Question: I have been looking for a layout much like FlowLayout but that allows you to set specific alignments for individual objects, instead of objects all being in one alignment.
I've already attempted to to use BorderLayout, but since I can't fit multiple objects into the same area I end up losing one of the two buttons I want to be on the edge of the screen.
This is the code I have working now:
'''
closeBtn = new JLabel(" X ");
closeBtn = setUpBtn(closeBtn);
minBtn = new JLabel(" - ");
minBtn = setUpBtn(minBtn);
topText = new JLabel("Text");
topText = setUpBtn(topText);
setBackground(Color.black);
setLayout(new FlowLayout(FlowLayout.RIGHT));
panel.add(topText);
panel.add(minBtn);
panel.add(closeBtn);
'''
and the setUpBtn method:
'''
JLabel setUpBtn(JLabel label) {
label.setFont(Program.font);
label.setOpaque(true);
label.setBackground(Color.BLACK);
label.setForeground(Color.WHITE);
return label;
}
'''
which yields this:

Instead of having it all aligned to the right side, I want the "Text" portion to be aligned to the left.
Does anyone have a solution to this problem?
Thanks in advance!
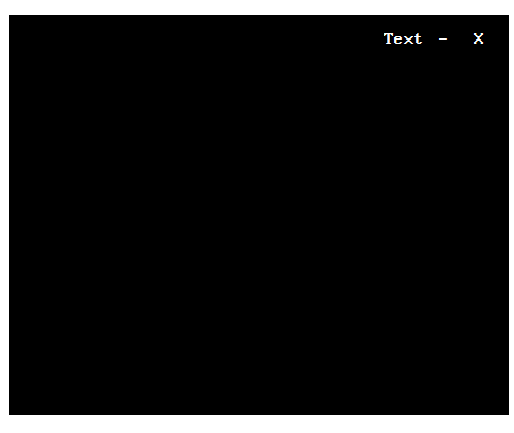
Answer: I used a GridBagLayout, as @PrasadKarunagoda suggested, and I played around with the weightx values until I got something that I liked.
Here is my final code:
'''
closeBtn = new JLabel(" X");
closeBtn = setUpBtn(closeBtn);
minBtn = new JLabel(" - ");
minBtn = setUpBtn(minBtn);
topText = new JLabel("test");
topText = setUpBtn(topText);
centText = setUpBtn(new JLabel("0%"));
setLayout(new GridBagLayout());
GridBagConstraints con = new GridBagConstraints();
setBackground(Color.black);
con.weightx = 0.7;
con.fill = GridBagConstraints.HORIZONTAL;
con.gridx = 0;
con.gridy = 0;
add(topText, con);
con.weightx = 1;
con.gridx = 1;
add(centText, con);
con.weightx = 0;
con.gridx = 2;
add(minBtn, con);
con.gridx = 3;
add(closeBtn, con);
'''